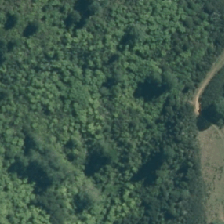
Land cover: manuka_kanuka